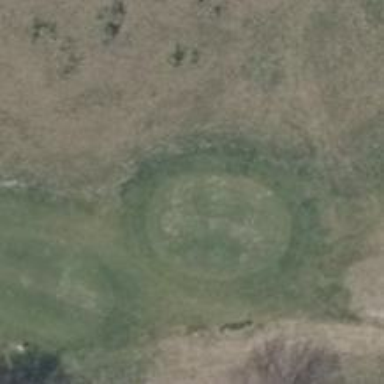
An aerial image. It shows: Golf tee.